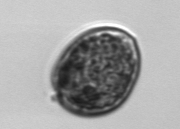
Label: Prorocentrum